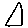
Label: triangle